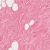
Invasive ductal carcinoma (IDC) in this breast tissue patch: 0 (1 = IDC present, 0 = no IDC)